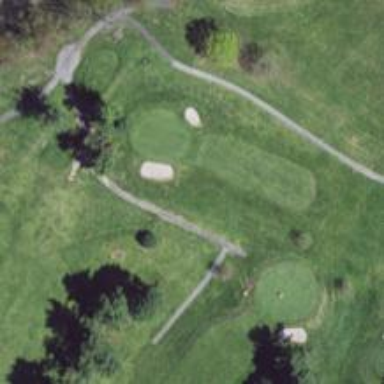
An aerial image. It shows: Golf hole.